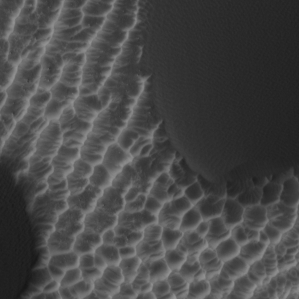
Label: non_frost